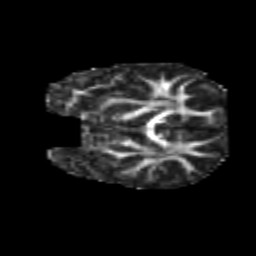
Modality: FA
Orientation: coronal
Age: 7
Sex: female
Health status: healthy